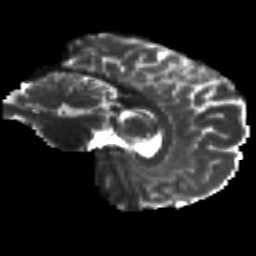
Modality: T2w
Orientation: sagittal
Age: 30
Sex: female
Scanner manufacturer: siemens
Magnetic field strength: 3 T
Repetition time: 8.8 s
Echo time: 0.085 s